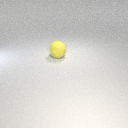
large yellow rubber sphere